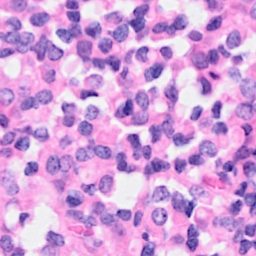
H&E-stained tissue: Breast